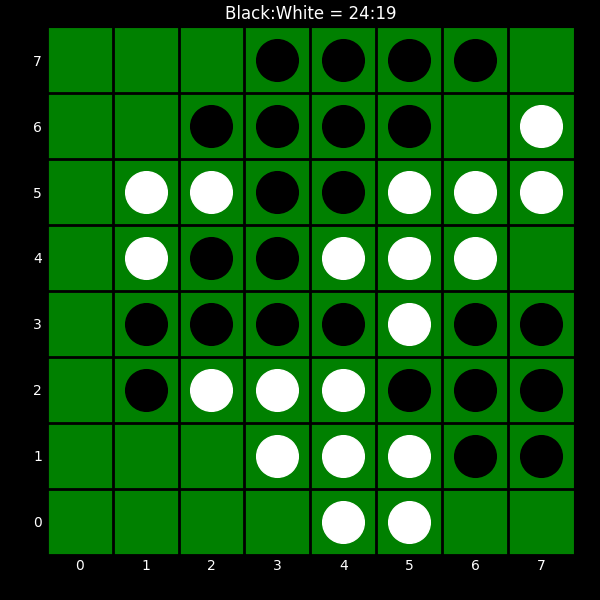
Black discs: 24
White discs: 19